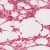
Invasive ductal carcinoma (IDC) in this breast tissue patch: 0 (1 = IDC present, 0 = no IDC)